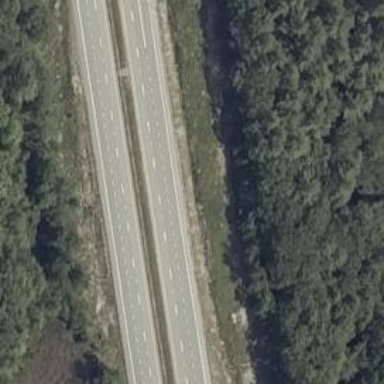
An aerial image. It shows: Motorway junction.